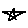
Label: star